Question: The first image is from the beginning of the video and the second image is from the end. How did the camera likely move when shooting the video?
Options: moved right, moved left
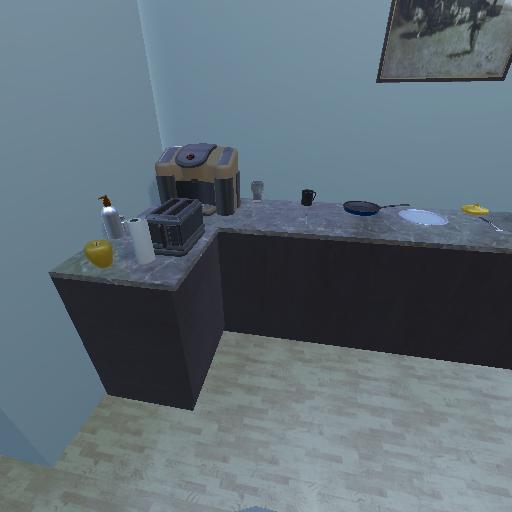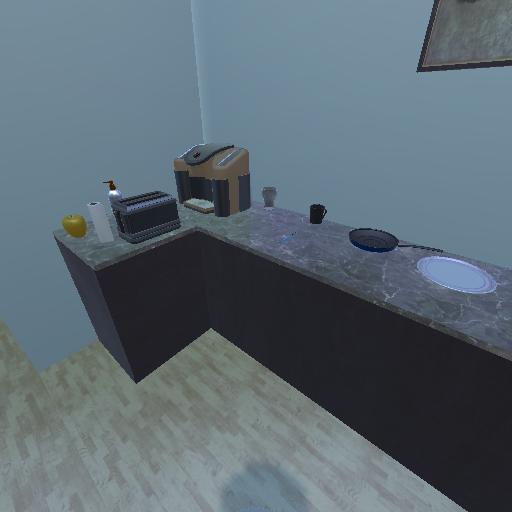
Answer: moved right